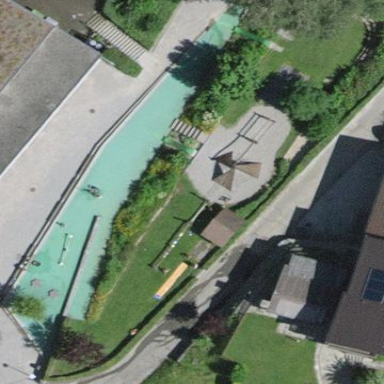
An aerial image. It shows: Playground area for leisure activities on the land.